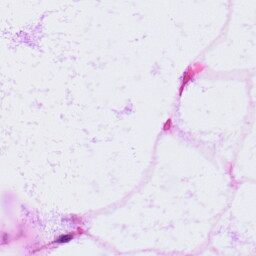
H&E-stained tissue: LymphNode